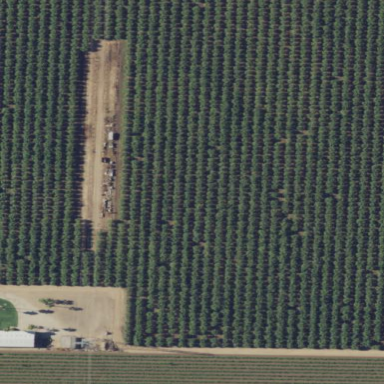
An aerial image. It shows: Orchard filled with almond trees.